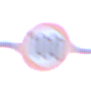
Verkehrszeichen: Geschwindigkeit100
Umgebung: Outdoor, Urban
Tageszeit: SunriseSunset
Wetter: Clear
Licht: Natural
Jahreszeit: NotSpecified
Kontrast: MediumContrast